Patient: sex F, age 54
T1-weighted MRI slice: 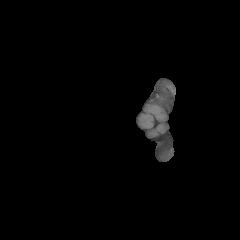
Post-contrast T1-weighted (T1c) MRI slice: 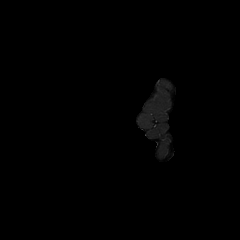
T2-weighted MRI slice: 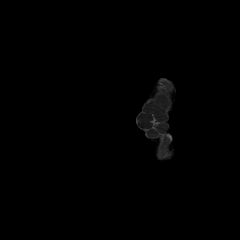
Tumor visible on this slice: no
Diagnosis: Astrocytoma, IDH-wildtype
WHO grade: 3